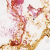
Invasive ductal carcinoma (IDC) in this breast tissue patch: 0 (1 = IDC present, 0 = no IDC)